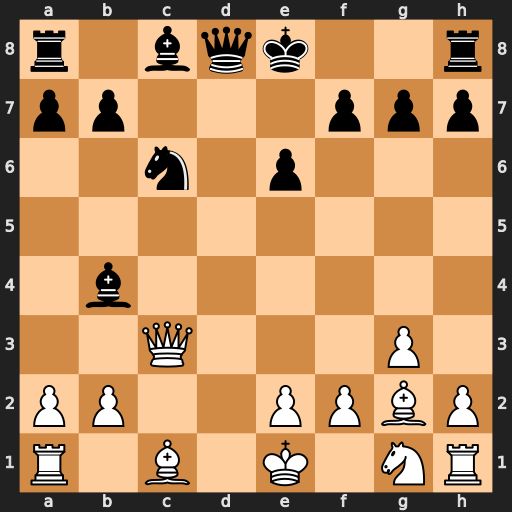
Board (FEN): r1bqk2r/pp3ppp/2n1p3/8/1b6/2Q3P1/PP2PPBP/R1B1K1NR
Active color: w
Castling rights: KQkq
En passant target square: -
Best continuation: Bxc6+ bxc6 Qxb4